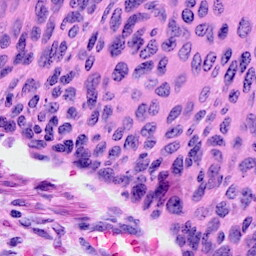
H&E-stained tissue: Cervix